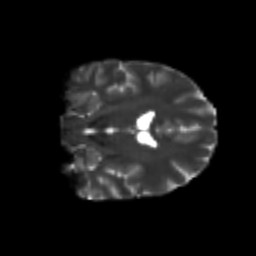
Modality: T2w
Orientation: coronal
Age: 23
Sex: female
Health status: healthy
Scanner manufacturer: philips
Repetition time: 7.388 s
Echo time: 0.08599 s